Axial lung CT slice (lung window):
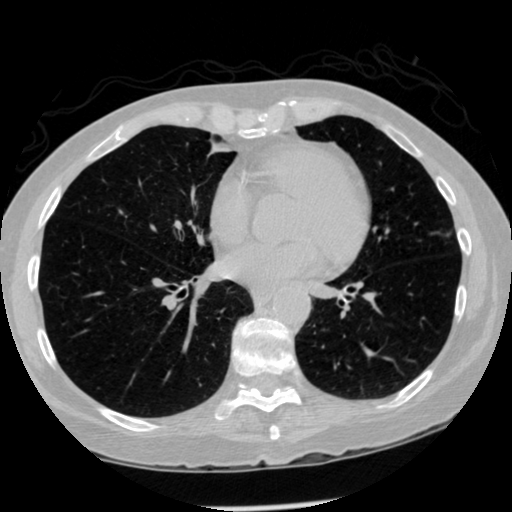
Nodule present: no